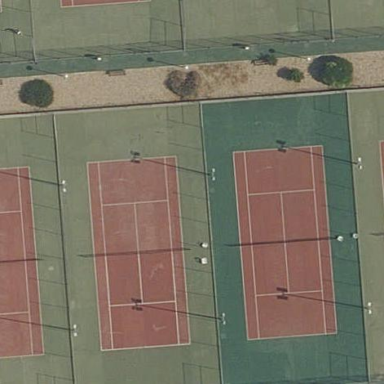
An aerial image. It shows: Tennis court on the leisure land pitch.